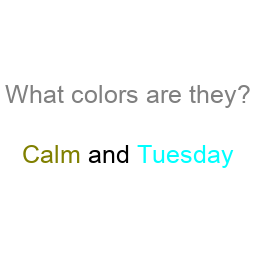
Color: olive, cyan
Background color: white
Question text color: gray